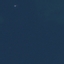
Land use / land cover class: SeaLake